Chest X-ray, AP view. Patient: 33 years old, sex F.
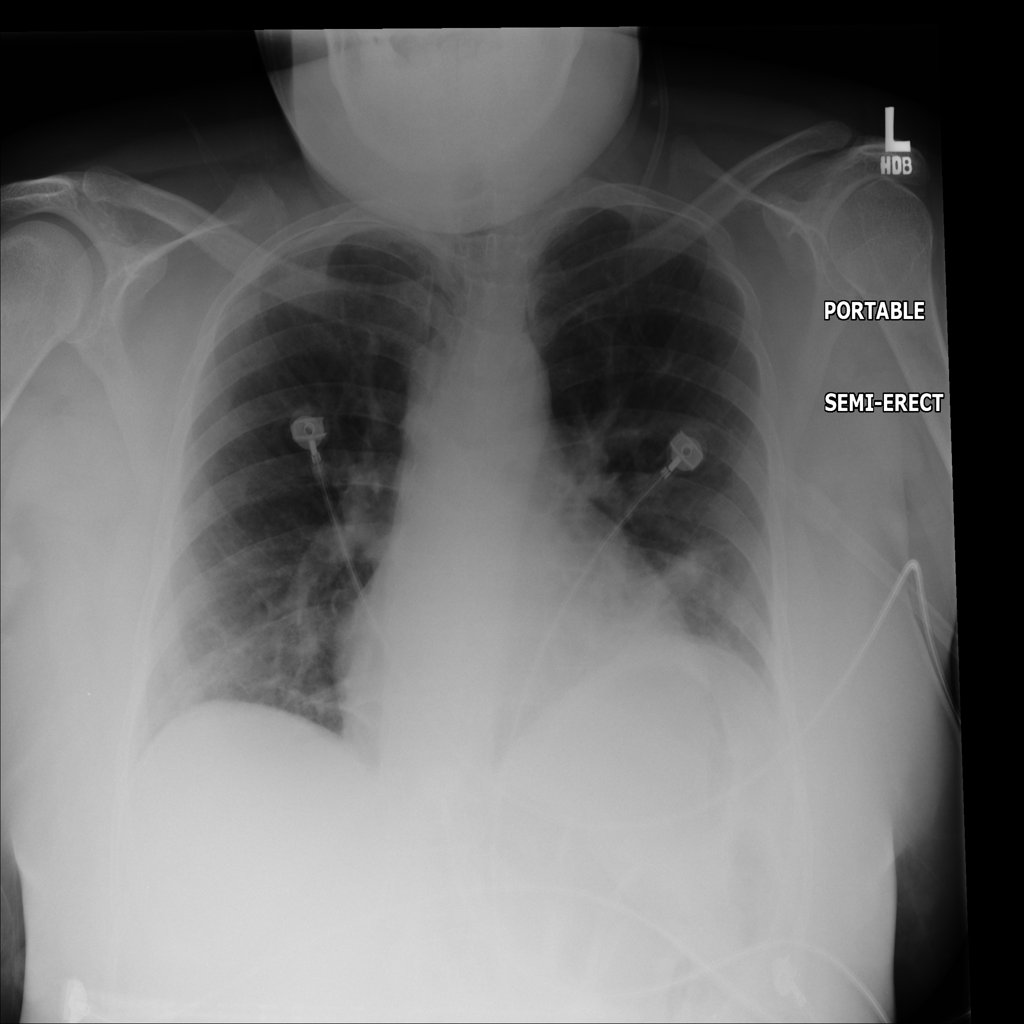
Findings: Atelectasis